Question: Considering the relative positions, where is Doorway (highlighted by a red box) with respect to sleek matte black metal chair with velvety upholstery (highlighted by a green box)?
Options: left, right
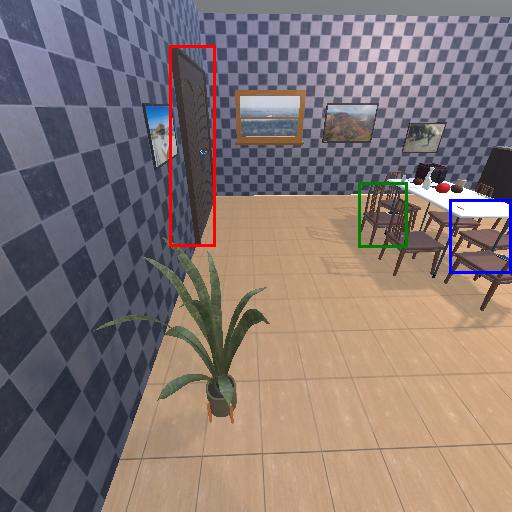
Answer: left